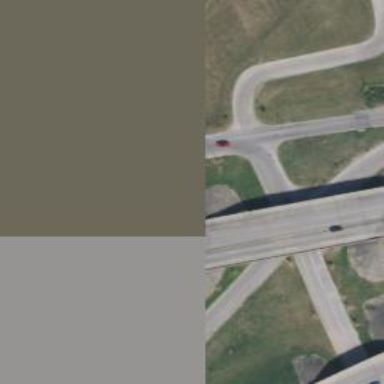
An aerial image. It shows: Primary highway with frontage road.